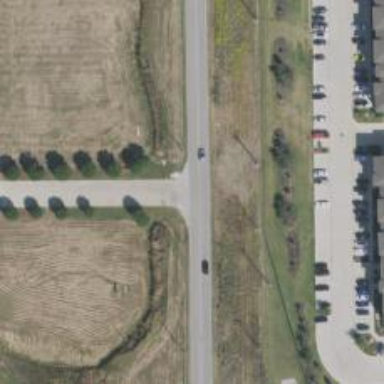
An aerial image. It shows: Secondary road.